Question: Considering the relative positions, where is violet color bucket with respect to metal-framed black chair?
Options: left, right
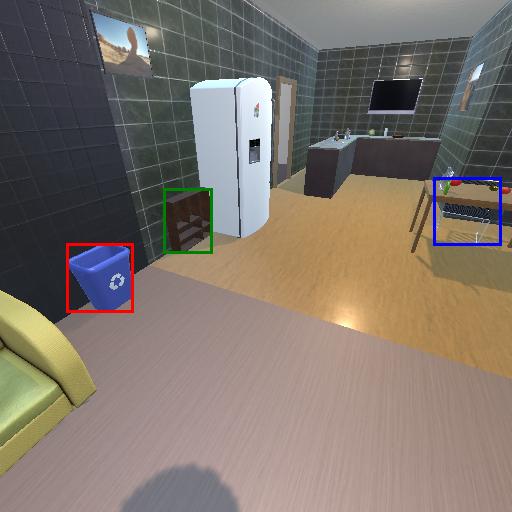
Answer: left